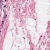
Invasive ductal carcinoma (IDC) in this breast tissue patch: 0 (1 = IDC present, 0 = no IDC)